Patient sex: M
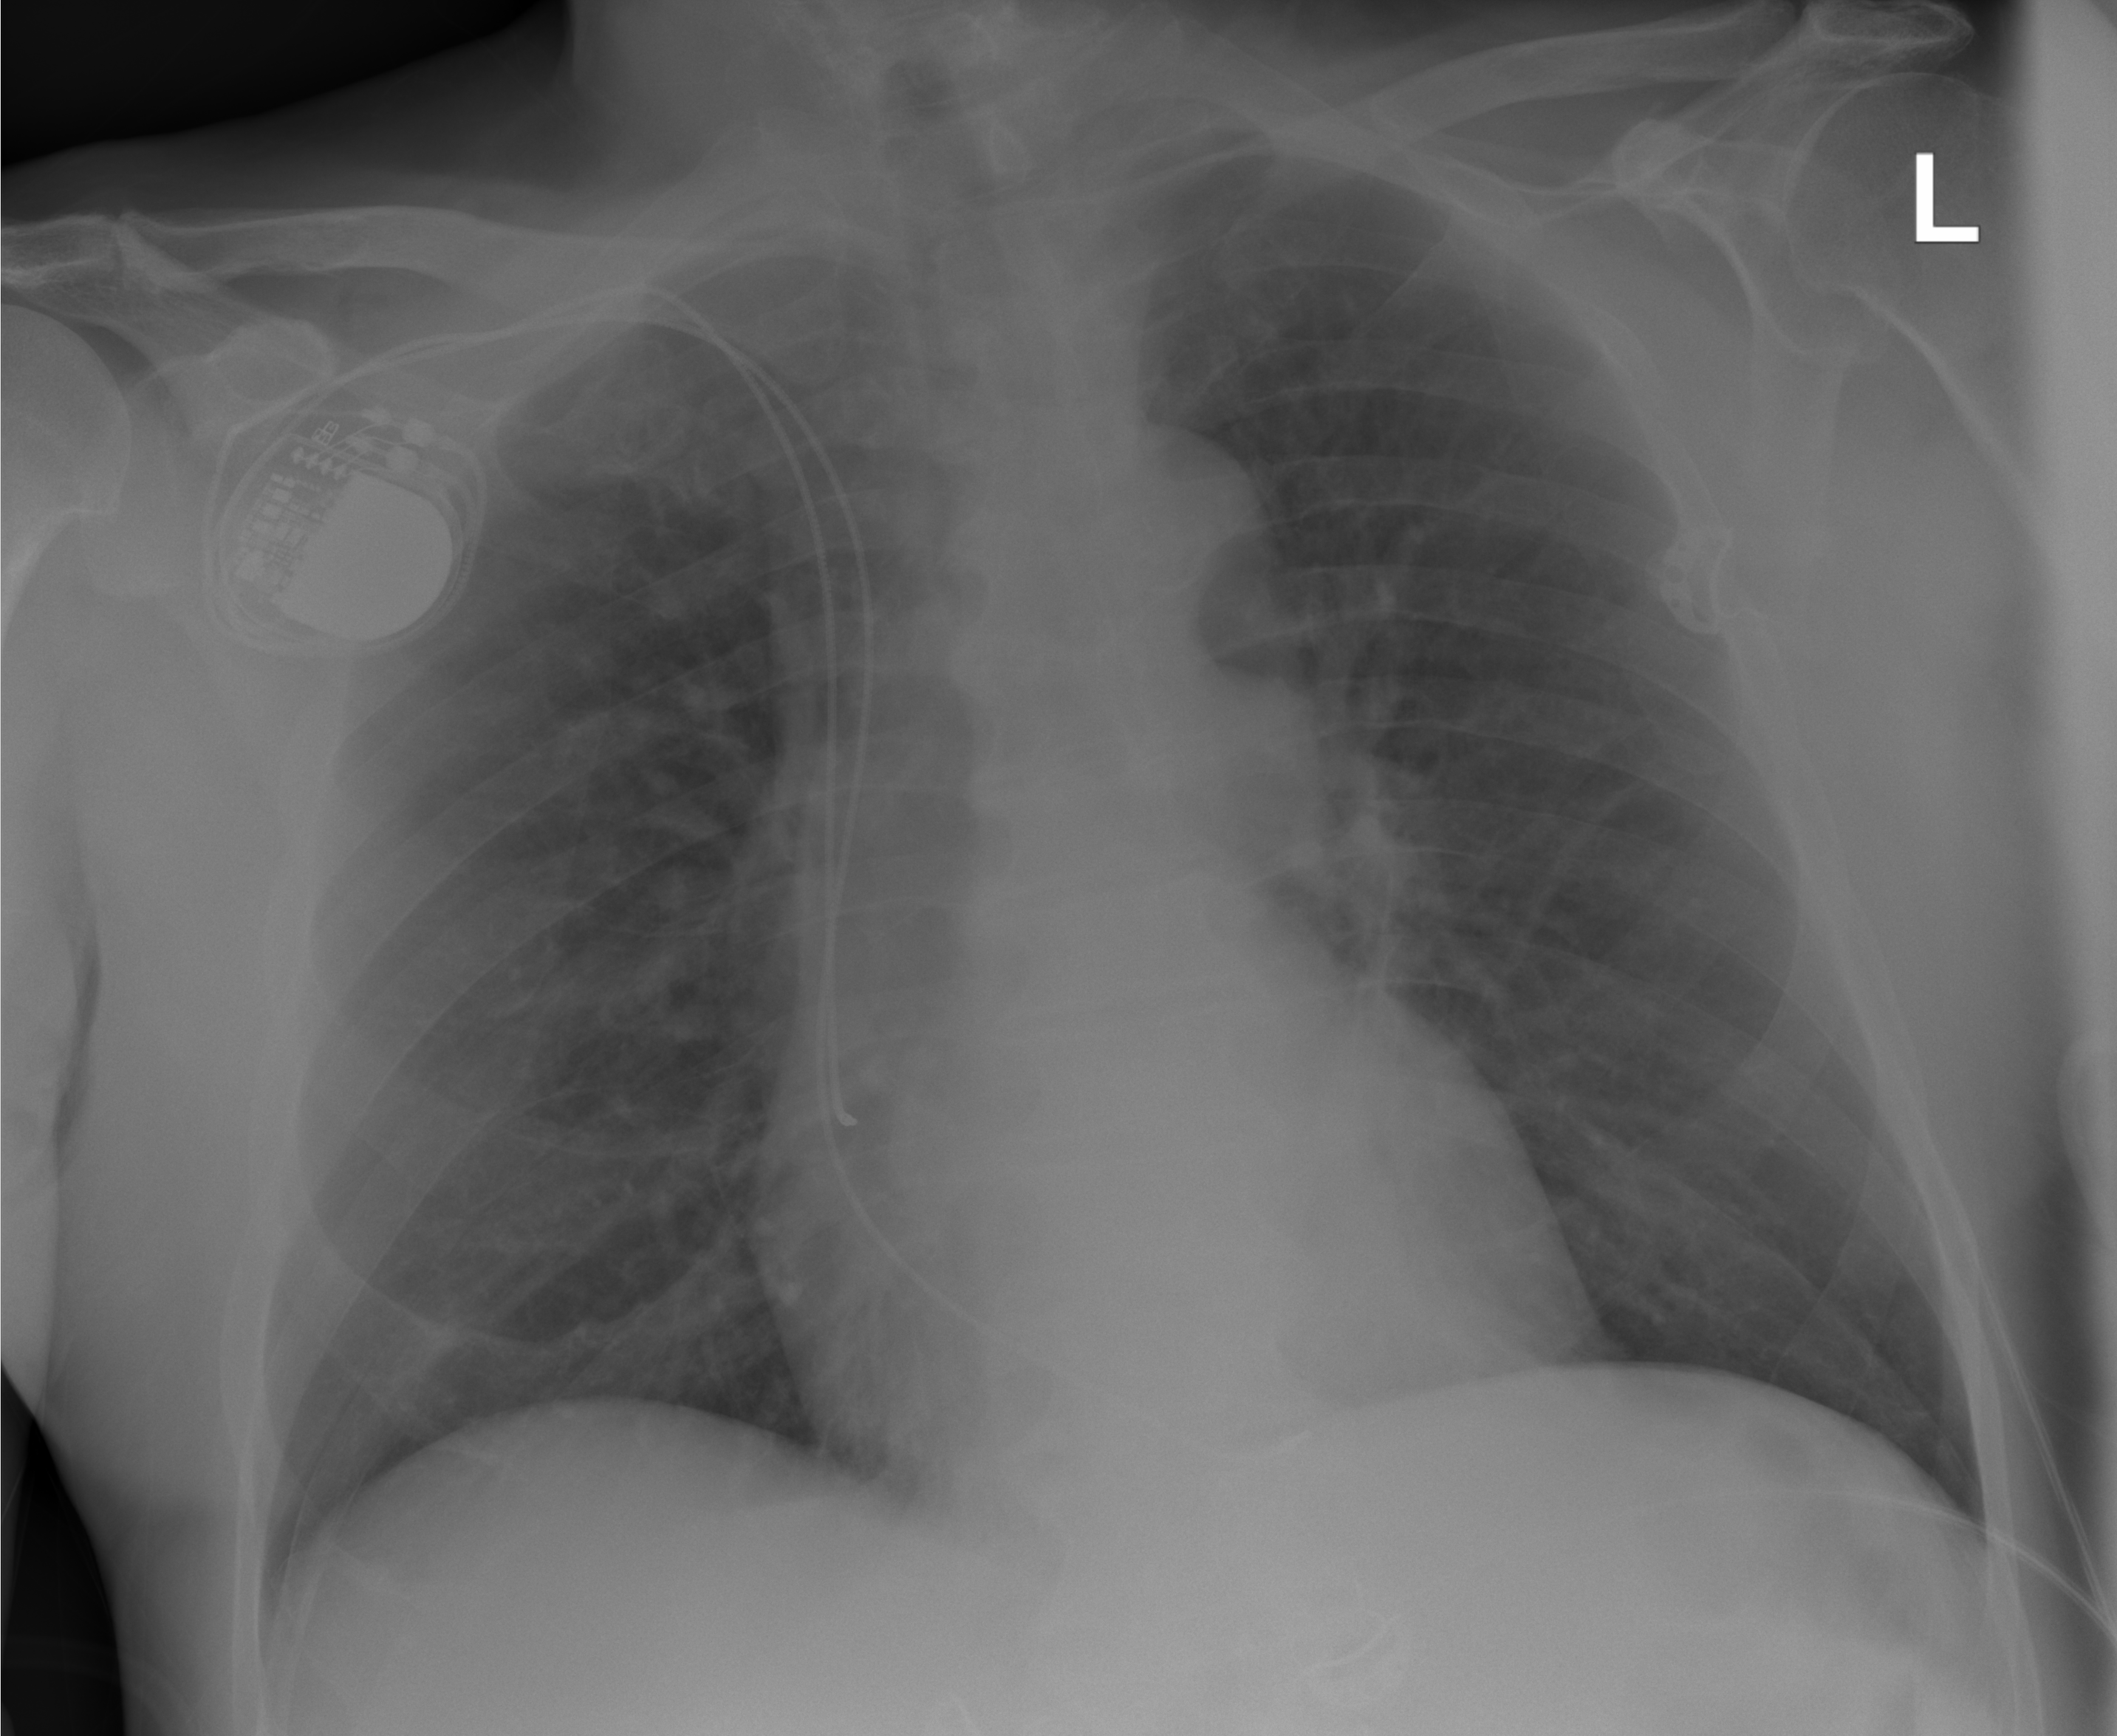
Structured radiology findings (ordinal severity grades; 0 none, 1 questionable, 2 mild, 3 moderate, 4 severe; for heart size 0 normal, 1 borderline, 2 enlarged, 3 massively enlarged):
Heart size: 0
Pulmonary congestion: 0
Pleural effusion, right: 0
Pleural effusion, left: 0
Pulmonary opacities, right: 2
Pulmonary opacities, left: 0
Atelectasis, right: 0
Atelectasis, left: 0